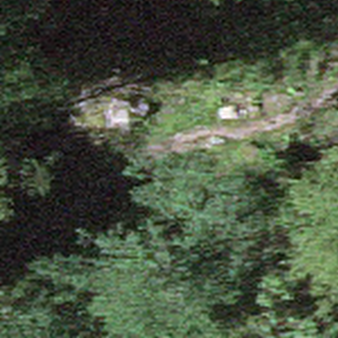
Label: other